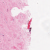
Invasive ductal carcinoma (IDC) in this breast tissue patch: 0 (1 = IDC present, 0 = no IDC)